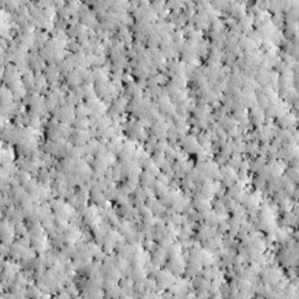
Label: non_frost